Question: I'm wondering how I would be able to apply a "glow filter" similar to ones I've seen done in Flash, using the XNA framework.
Here is an example of what I am trying to achieve:

Which would have been applied using the following code in ActionScript 3:
'''
var glow:GlowFilter = new GlowFilter(0xFFCC00, 1.2, 12, 12, 1, 3);
target.filters = [glow];
'''
Is there something similar in XNA?
Thanks in advance.
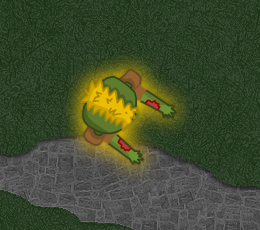
Answer: You could use a Shader.
<URL>